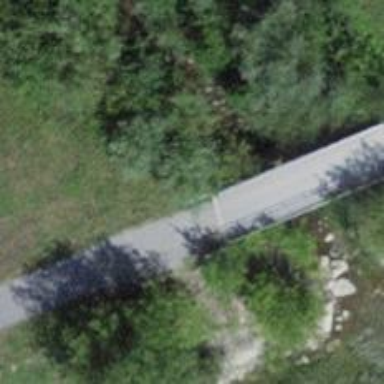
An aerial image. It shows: Metal bridge over grade 2 track.